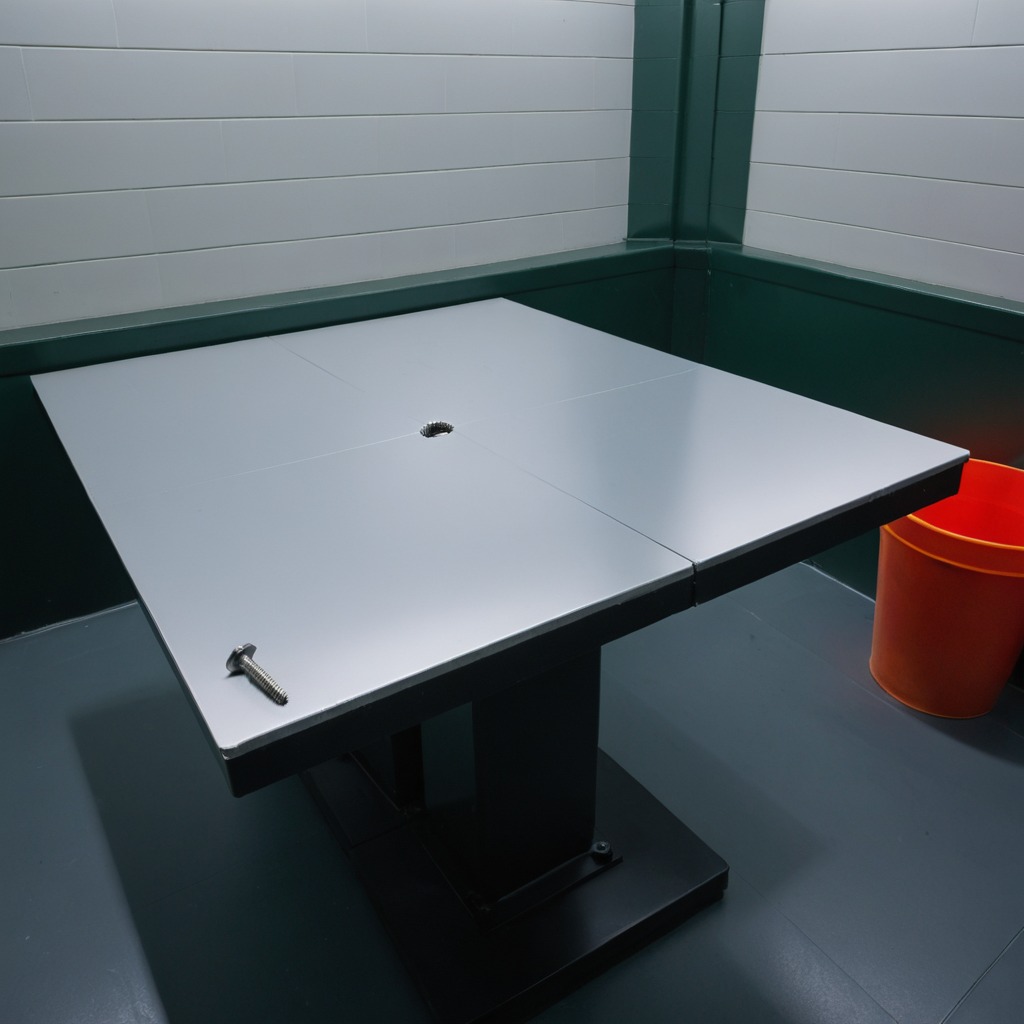
A metal screw lying on a clean empty table in a railway signal maintenance room lit by harsh overhead fluorescents photorealistic surface textures crisp shadows high dynamic range